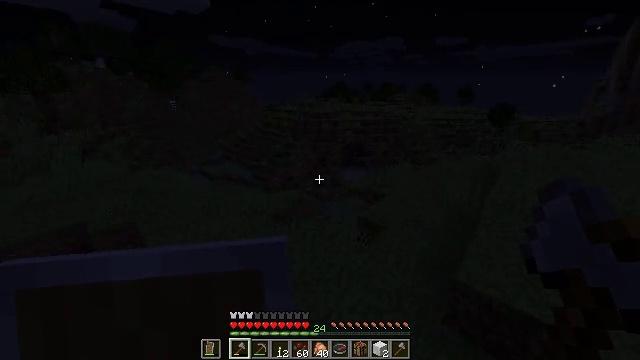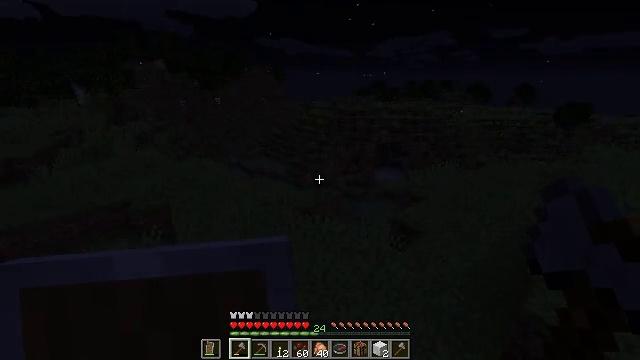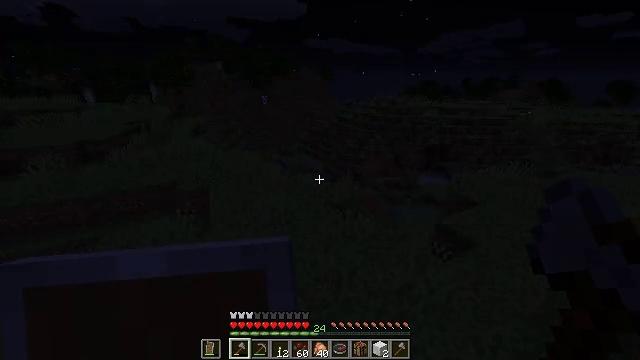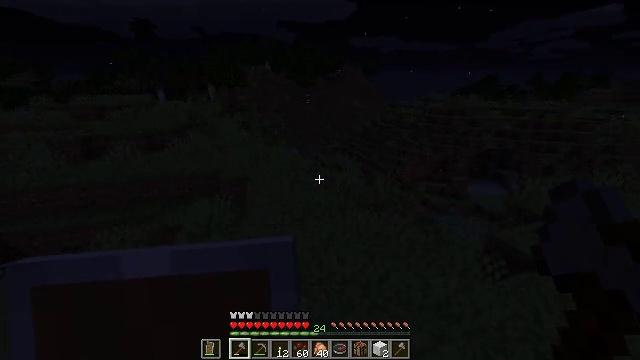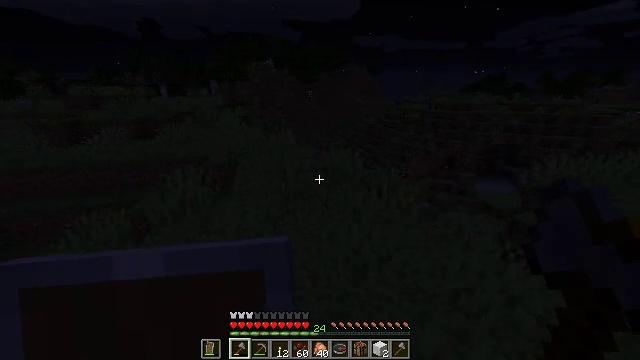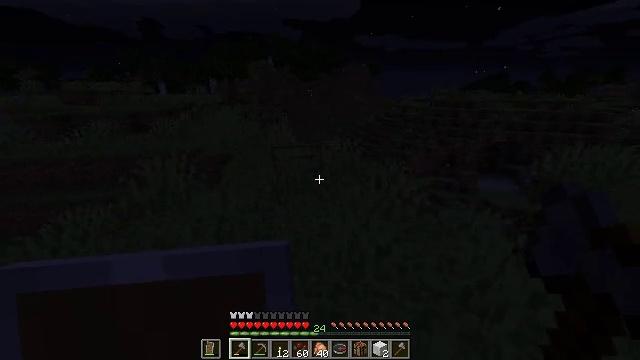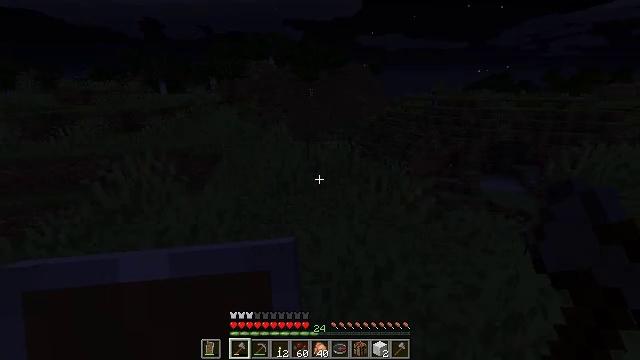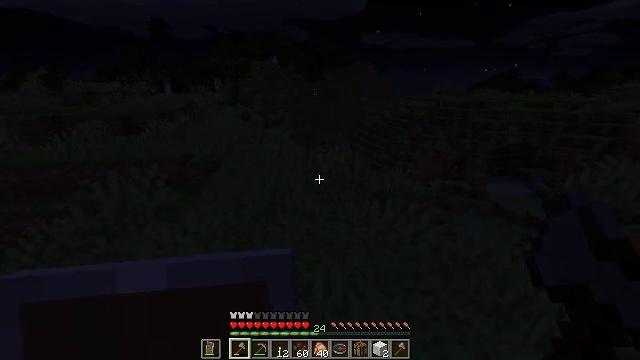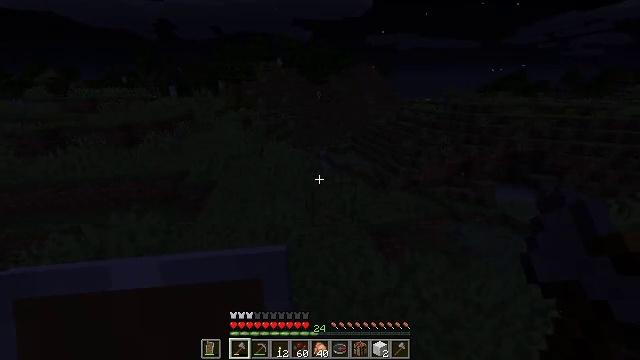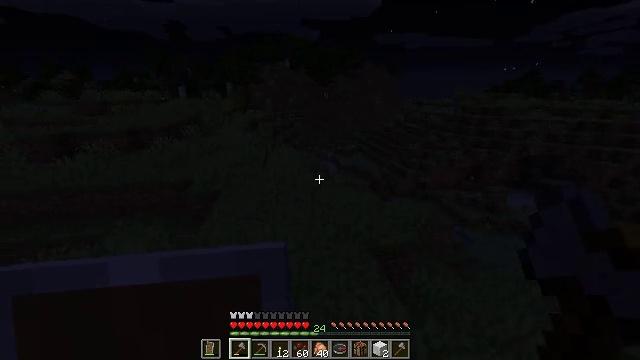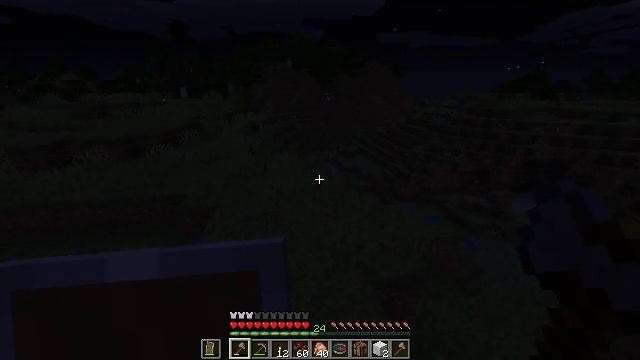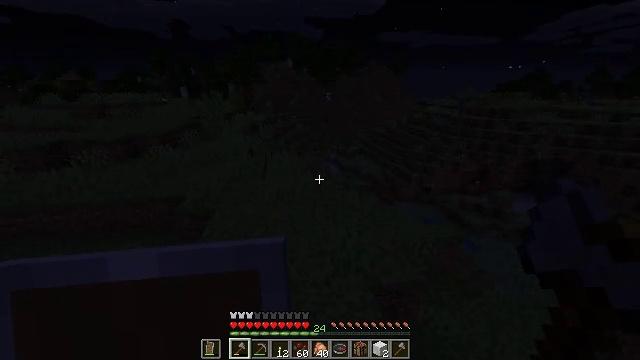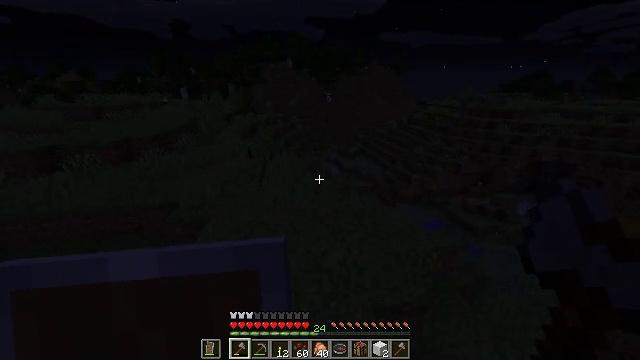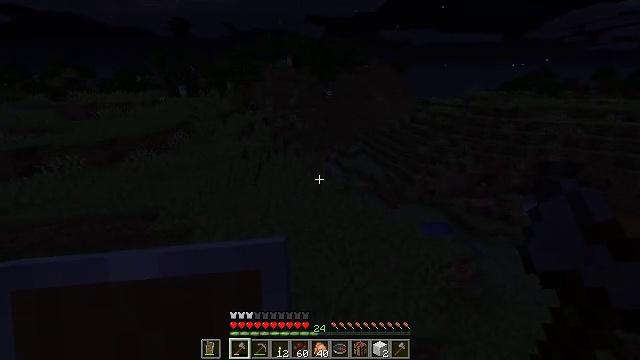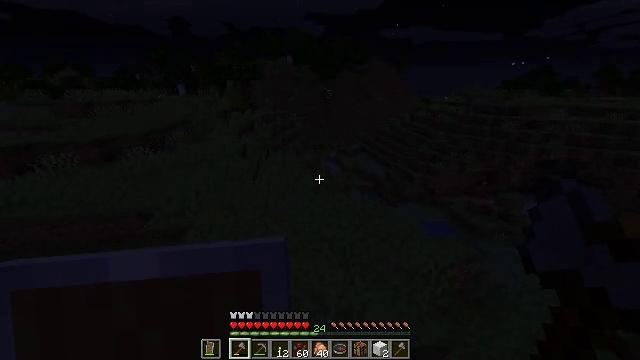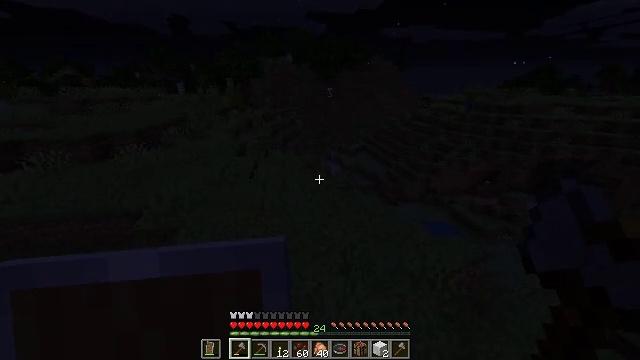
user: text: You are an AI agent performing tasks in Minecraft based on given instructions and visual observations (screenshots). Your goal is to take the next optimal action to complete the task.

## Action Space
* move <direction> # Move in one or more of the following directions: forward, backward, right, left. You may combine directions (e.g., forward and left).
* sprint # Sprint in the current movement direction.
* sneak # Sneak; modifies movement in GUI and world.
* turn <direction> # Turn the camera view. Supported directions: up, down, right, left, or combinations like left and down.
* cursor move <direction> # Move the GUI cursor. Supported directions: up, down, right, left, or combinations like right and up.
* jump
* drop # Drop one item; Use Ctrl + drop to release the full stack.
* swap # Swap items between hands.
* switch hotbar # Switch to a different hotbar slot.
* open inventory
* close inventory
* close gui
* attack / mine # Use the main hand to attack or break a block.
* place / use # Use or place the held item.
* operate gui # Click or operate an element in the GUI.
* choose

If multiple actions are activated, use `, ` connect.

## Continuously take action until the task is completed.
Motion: motion action
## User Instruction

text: Kill mobs.
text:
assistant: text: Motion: move forward, turn left
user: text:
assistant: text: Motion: move forward, turn left
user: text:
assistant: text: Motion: move forward, turn left
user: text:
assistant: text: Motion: move forward, turn left
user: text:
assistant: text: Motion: move forward
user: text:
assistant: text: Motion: move forward
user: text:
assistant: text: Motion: move forward, turn left, jump
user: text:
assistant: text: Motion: move forward, turn left, jump
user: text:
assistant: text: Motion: move forward, turn left, jump
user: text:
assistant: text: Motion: move forward, jump
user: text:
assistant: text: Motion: move forward
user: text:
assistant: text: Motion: move forward
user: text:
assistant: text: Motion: move forward
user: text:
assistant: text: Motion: move forward
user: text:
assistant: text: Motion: move forward
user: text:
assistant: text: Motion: move forward
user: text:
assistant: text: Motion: move forward
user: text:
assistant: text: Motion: move forward
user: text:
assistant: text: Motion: move forward
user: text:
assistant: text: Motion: move forward
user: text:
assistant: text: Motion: move forward
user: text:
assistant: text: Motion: move forward, turn right and down
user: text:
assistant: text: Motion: move forward, turn right
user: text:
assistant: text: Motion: move forward
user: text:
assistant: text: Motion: move forward
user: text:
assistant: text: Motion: move forward
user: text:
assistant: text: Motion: move forward
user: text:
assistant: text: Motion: move forward
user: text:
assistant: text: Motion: move forward
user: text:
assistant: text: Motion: move forward